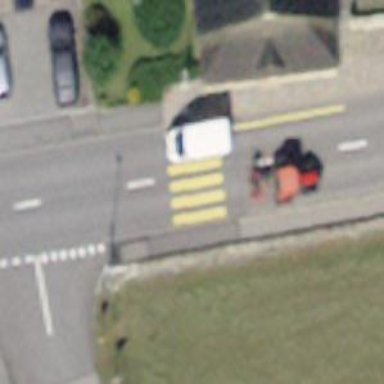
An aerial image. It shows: Marked road crossing.